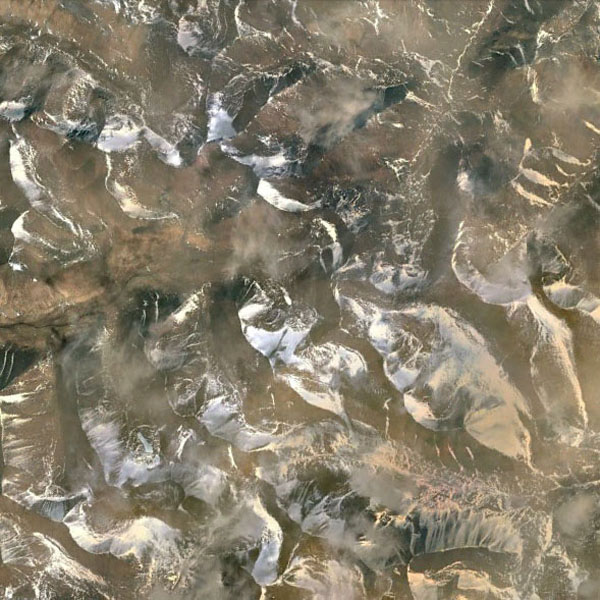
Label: Mountain